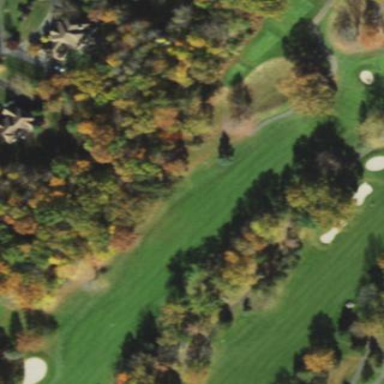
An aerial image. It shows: Grassy area designated as golf fairway.